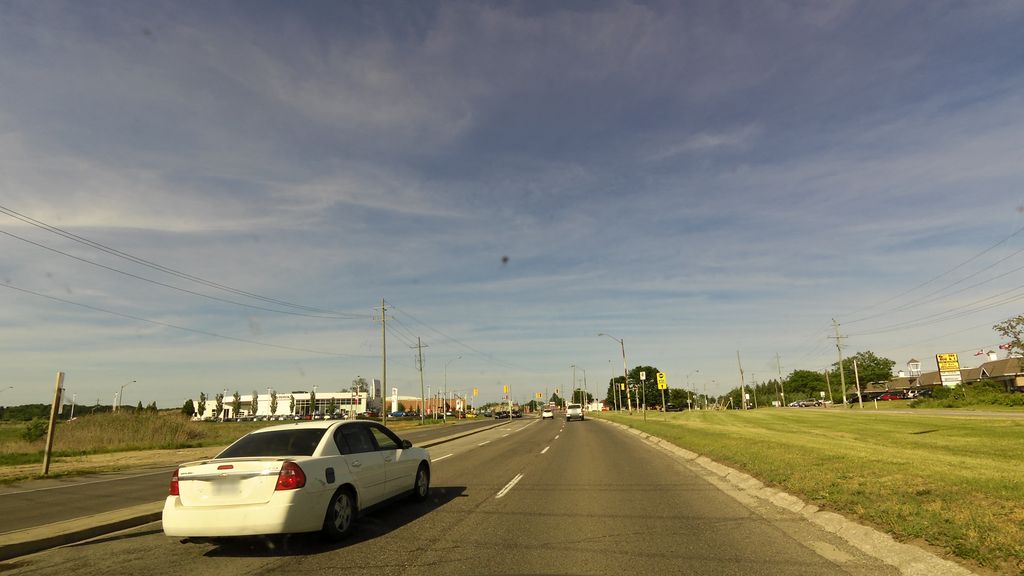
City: hamilton